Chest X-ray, AP view. Patient: 60 years old, sex M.
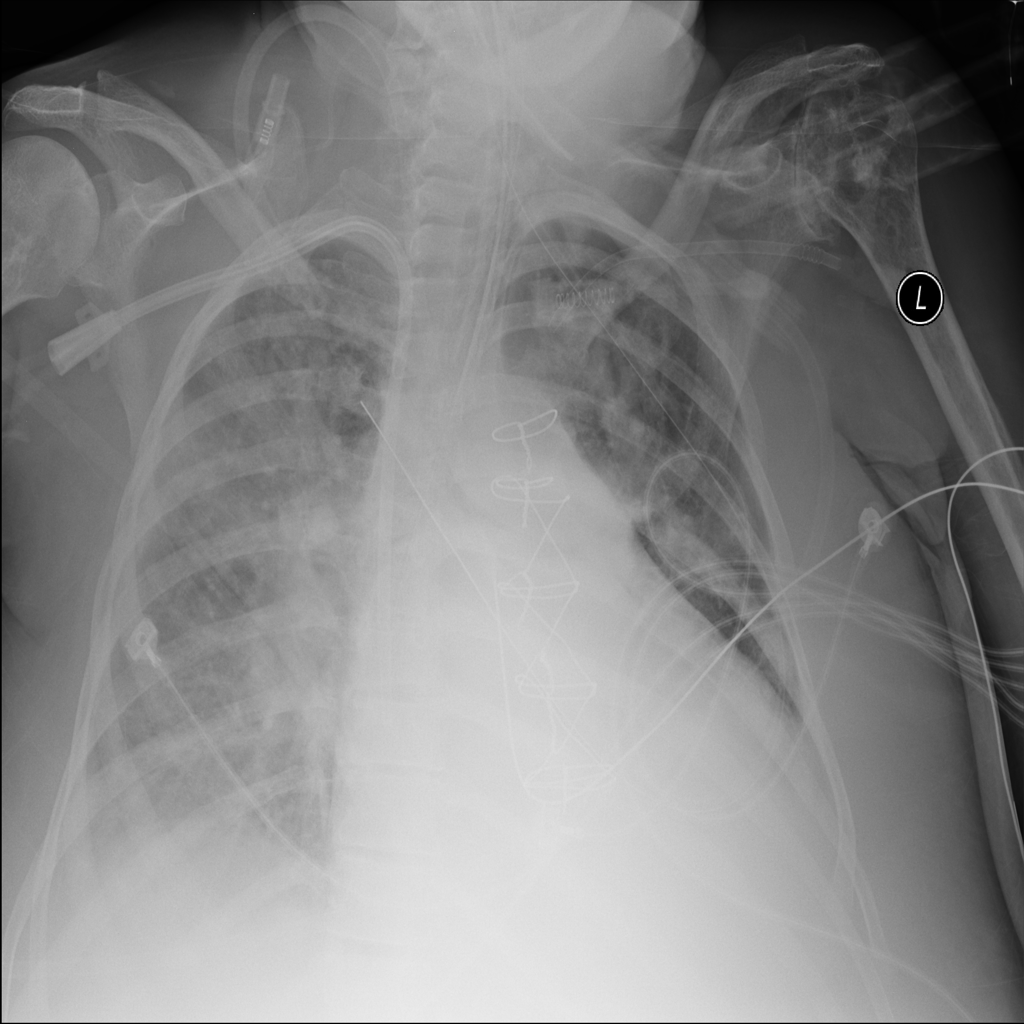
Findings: Atelectasis, Cardiomegaly, Consolidation, Effusion